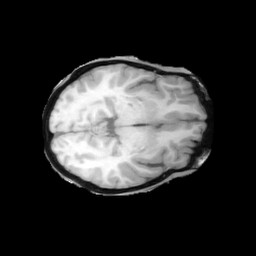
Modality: T1w
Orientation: axial
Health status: ill
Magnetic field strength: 3 T